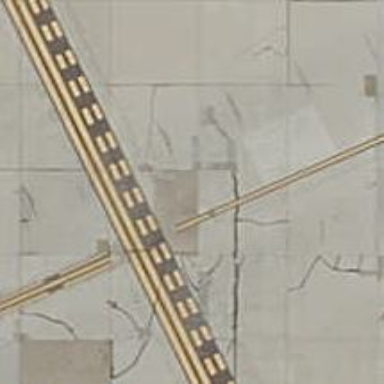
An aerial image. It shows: Runway holding position.